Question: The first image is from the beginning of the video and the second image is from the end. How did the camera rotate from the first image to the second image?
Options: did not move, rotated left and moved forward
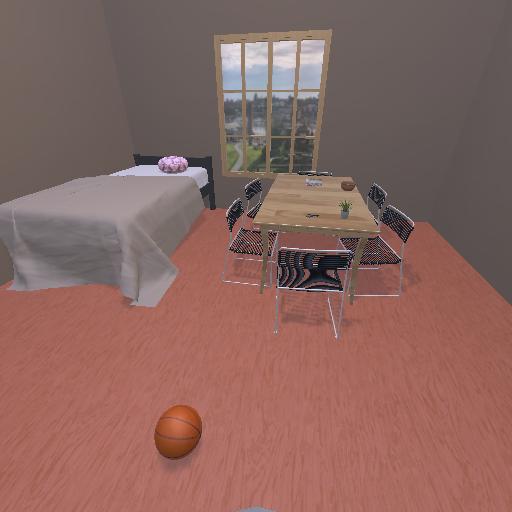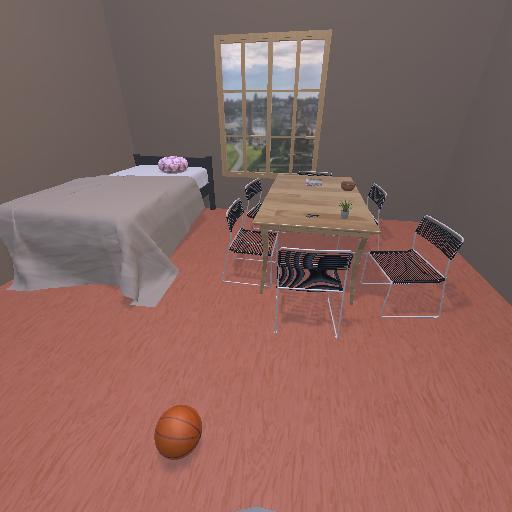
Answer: did not move